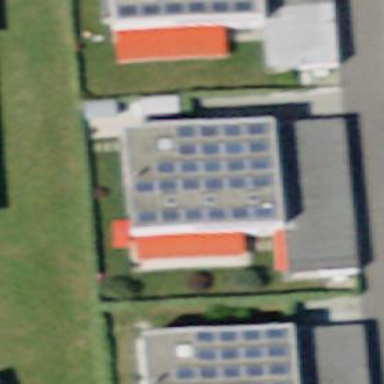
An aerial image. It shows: Solar power generator utilizing photovoltaic technology with solar photovoltaic panels.